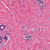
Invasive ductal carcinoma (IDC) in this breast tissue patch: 0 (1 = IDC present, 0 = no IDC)